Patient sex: F
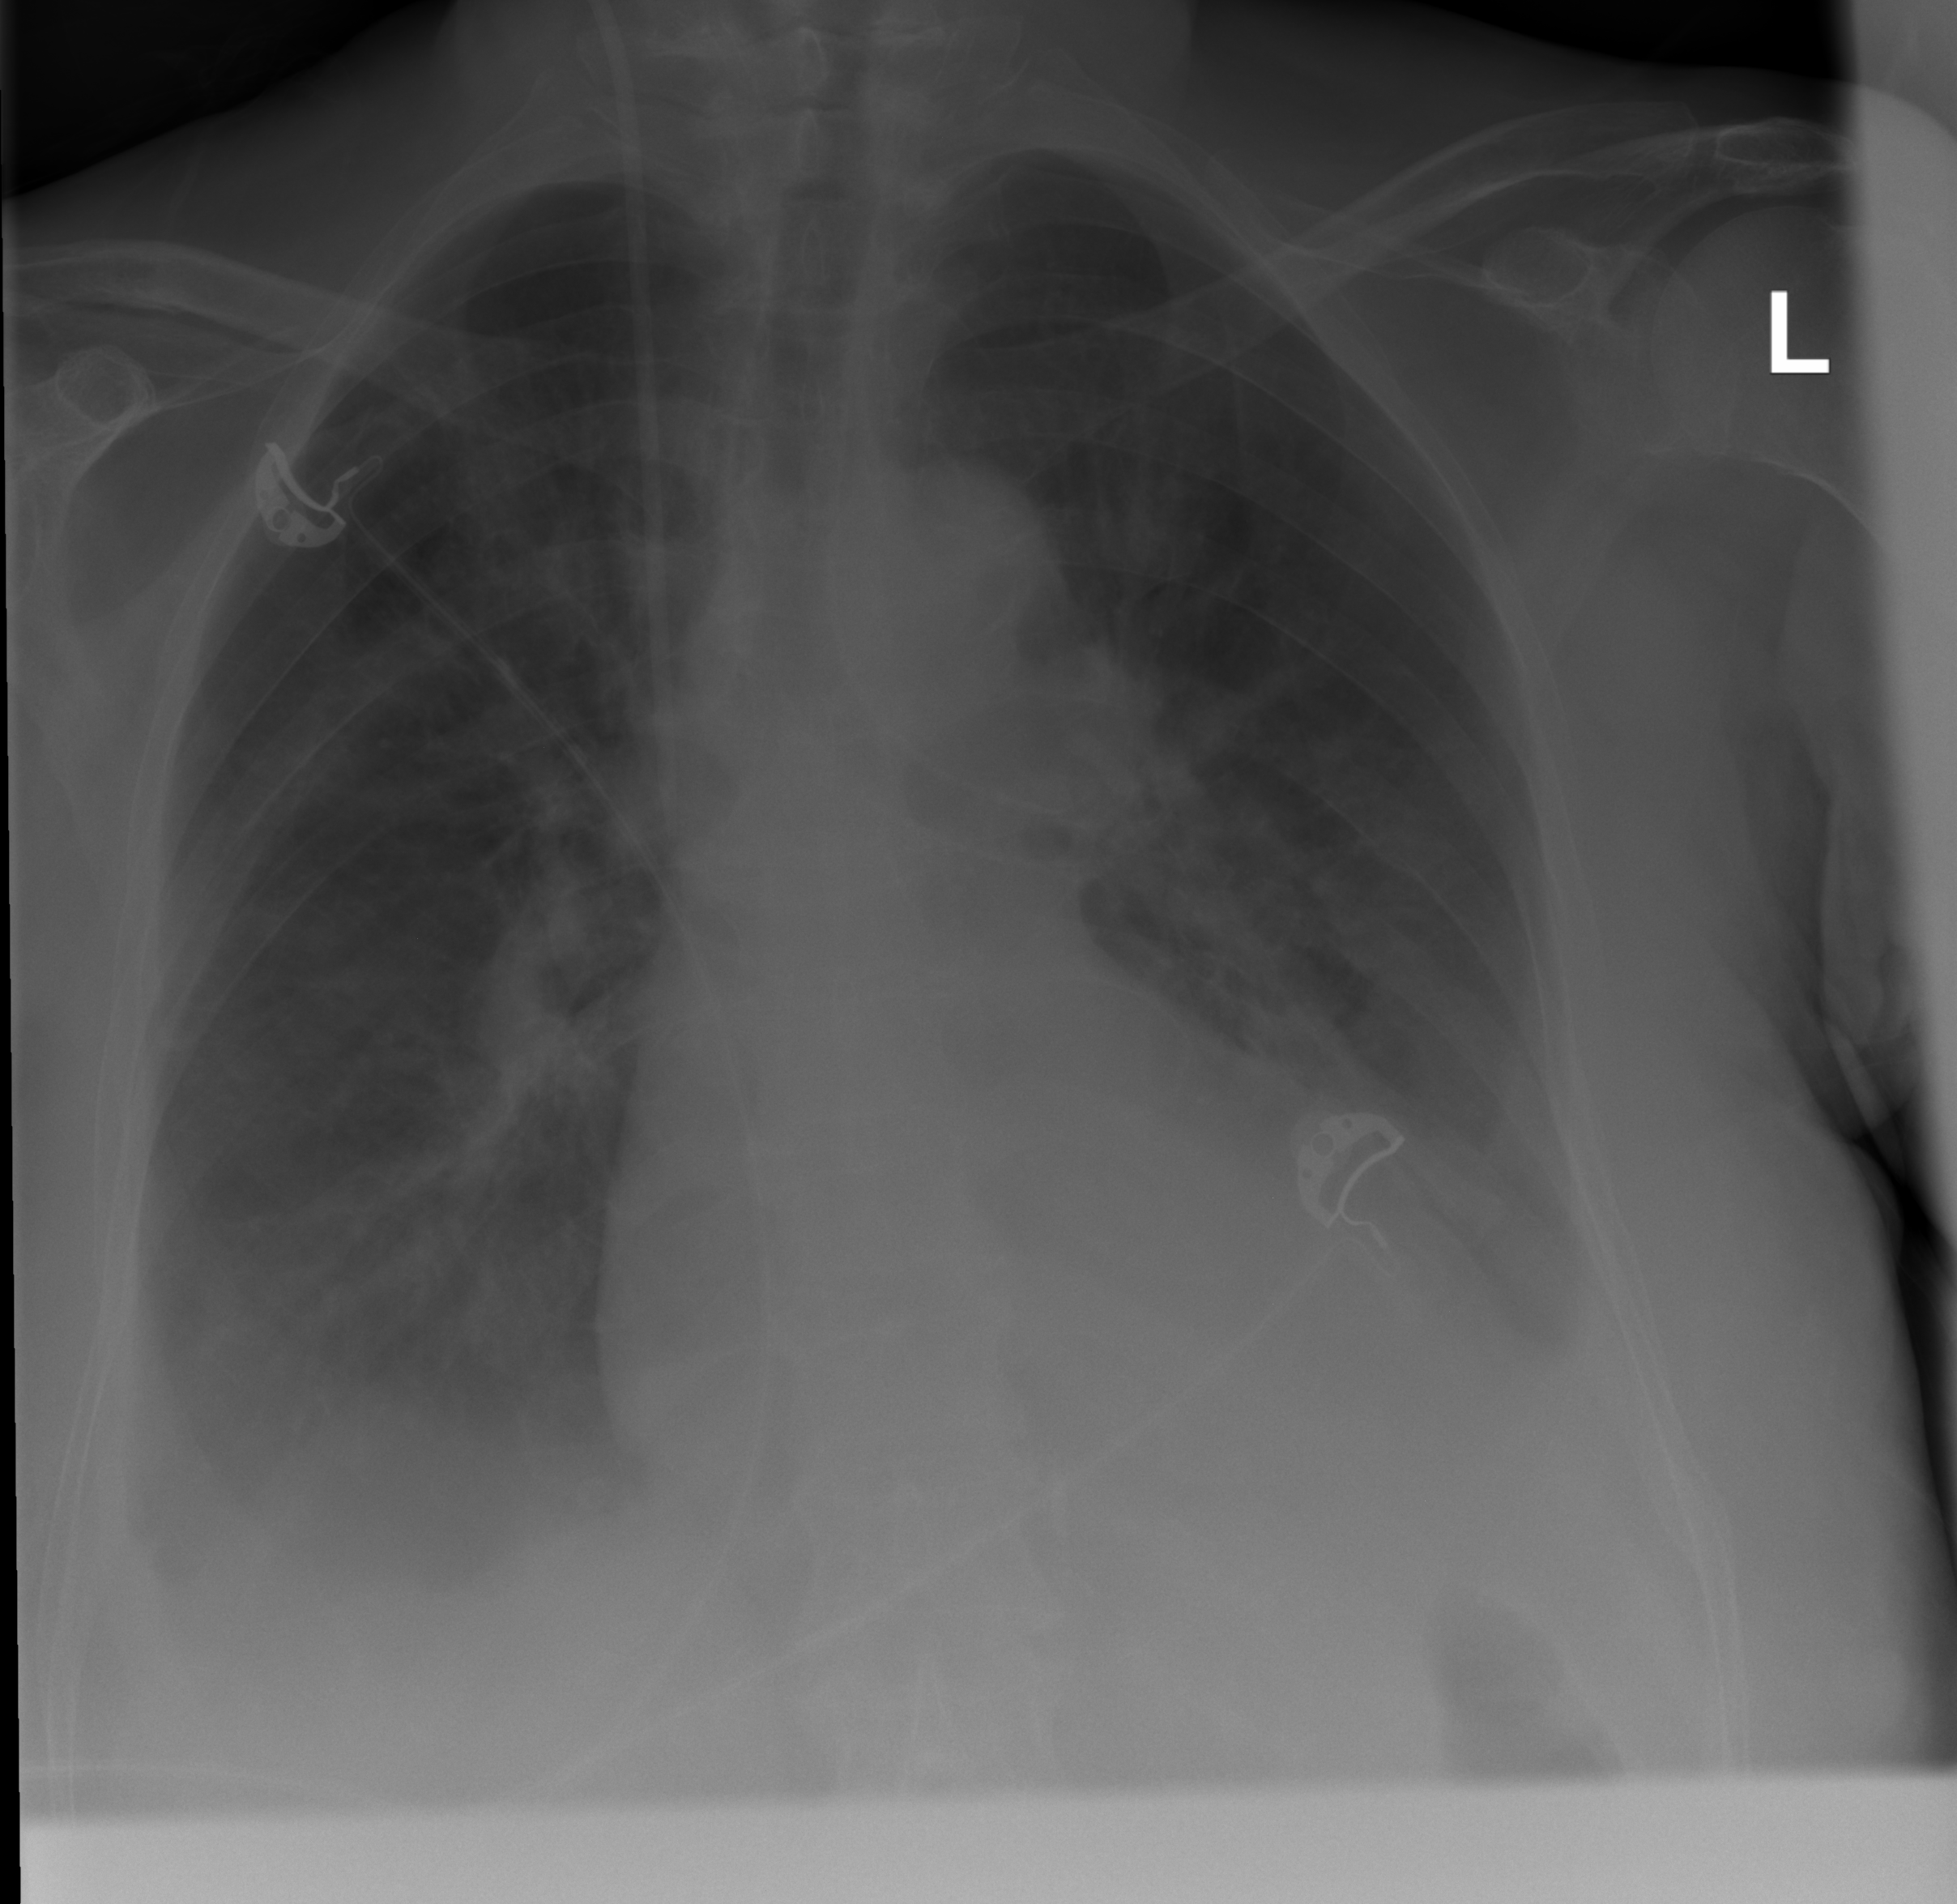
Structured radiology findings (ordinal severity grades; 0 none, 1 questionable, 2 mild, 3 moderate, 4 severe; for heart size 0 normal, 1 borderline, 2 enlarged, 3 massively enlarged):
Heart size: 0
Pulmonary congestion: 0
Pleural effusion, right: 2
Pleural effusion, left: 2
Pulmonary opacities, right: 0
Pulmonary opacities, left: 0
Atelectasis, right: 1
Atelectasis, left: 1